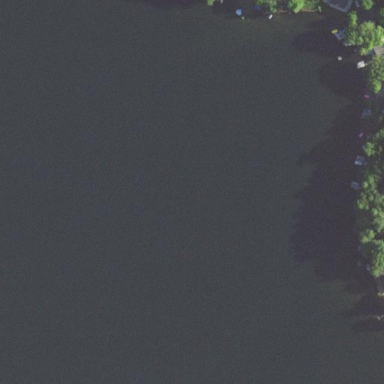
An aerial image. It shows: Serene lake.